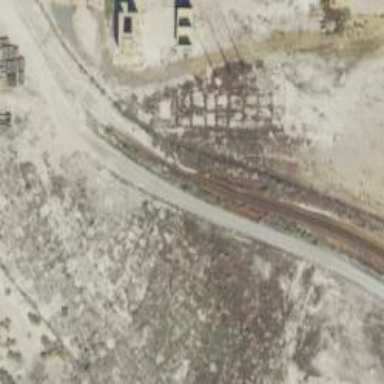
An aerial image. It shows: Railway siding for service.